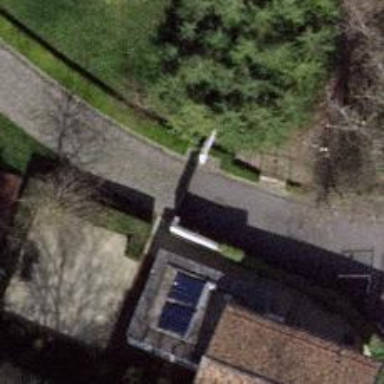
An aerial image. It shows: Gate.